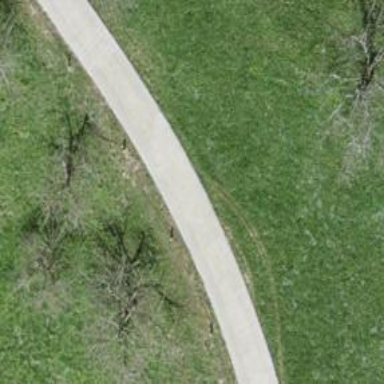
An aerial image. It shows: Well-maintained track road with grade 1 tracktype.